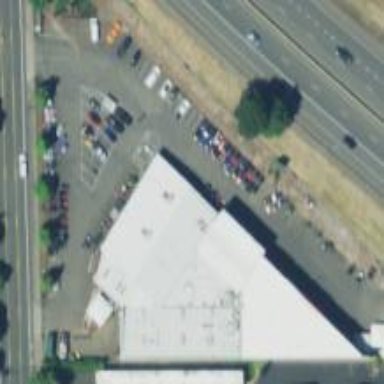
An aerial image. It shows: Building that is part of motorcycle shop.